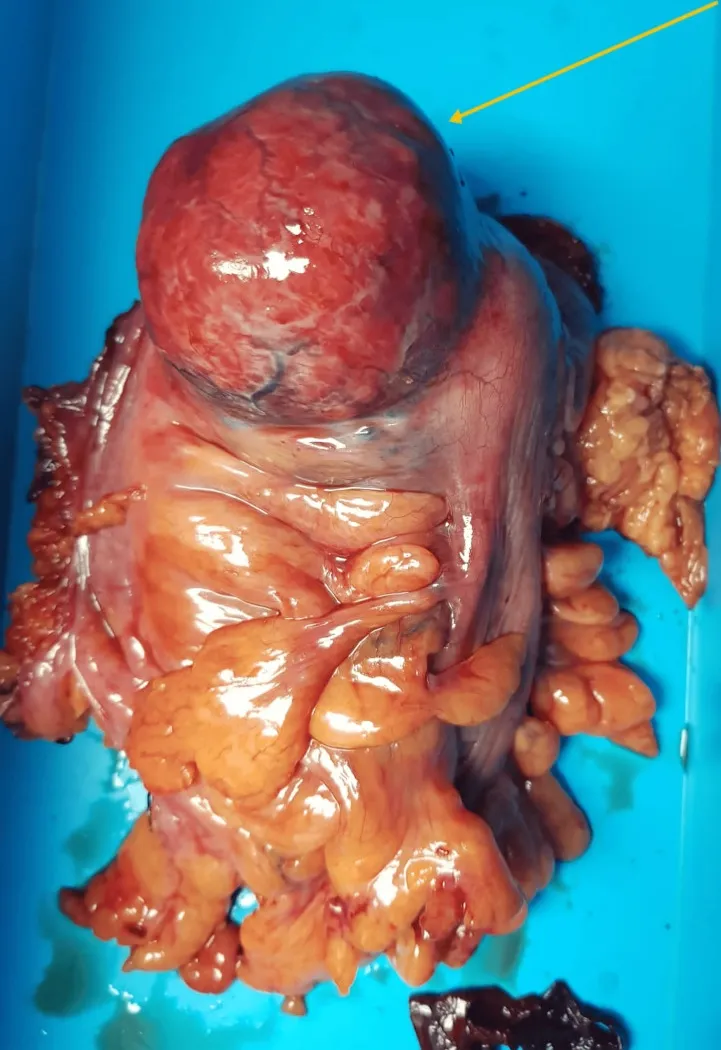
Gross picture showing the exophytic mass in the distal sigmoid.
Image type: medical_photograph (other_medical_photograph)